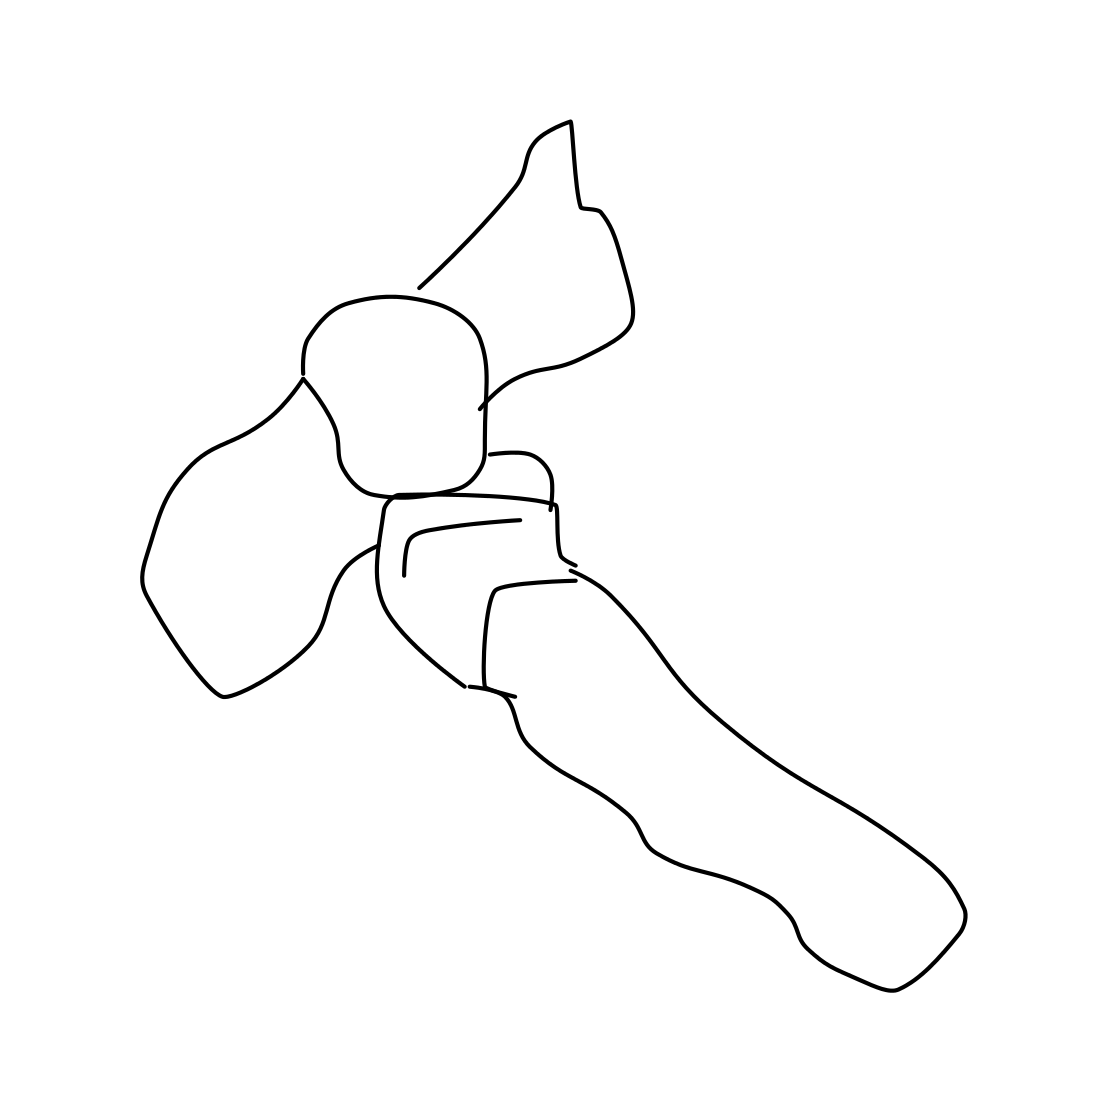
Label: hammer